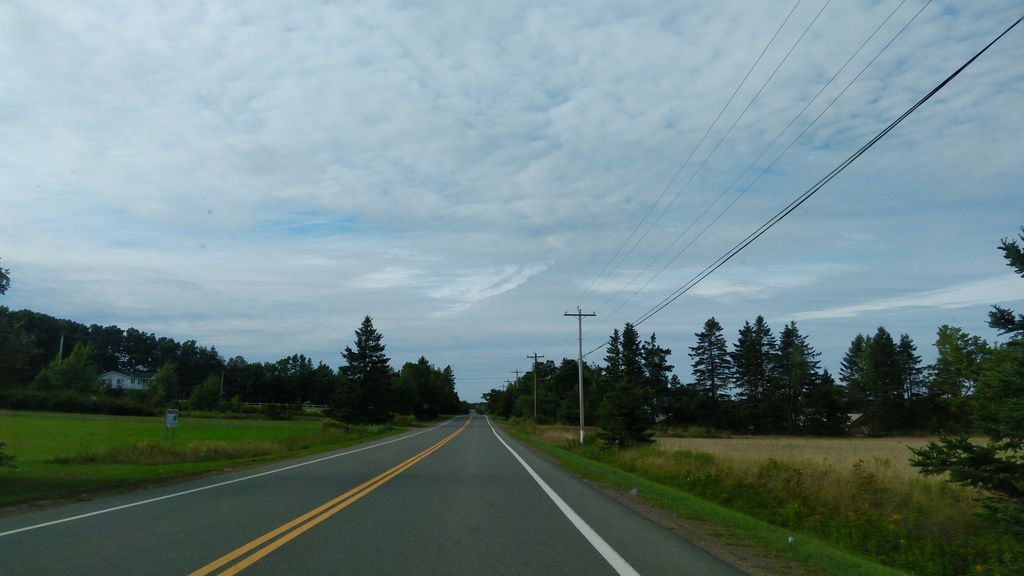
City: charlottetown